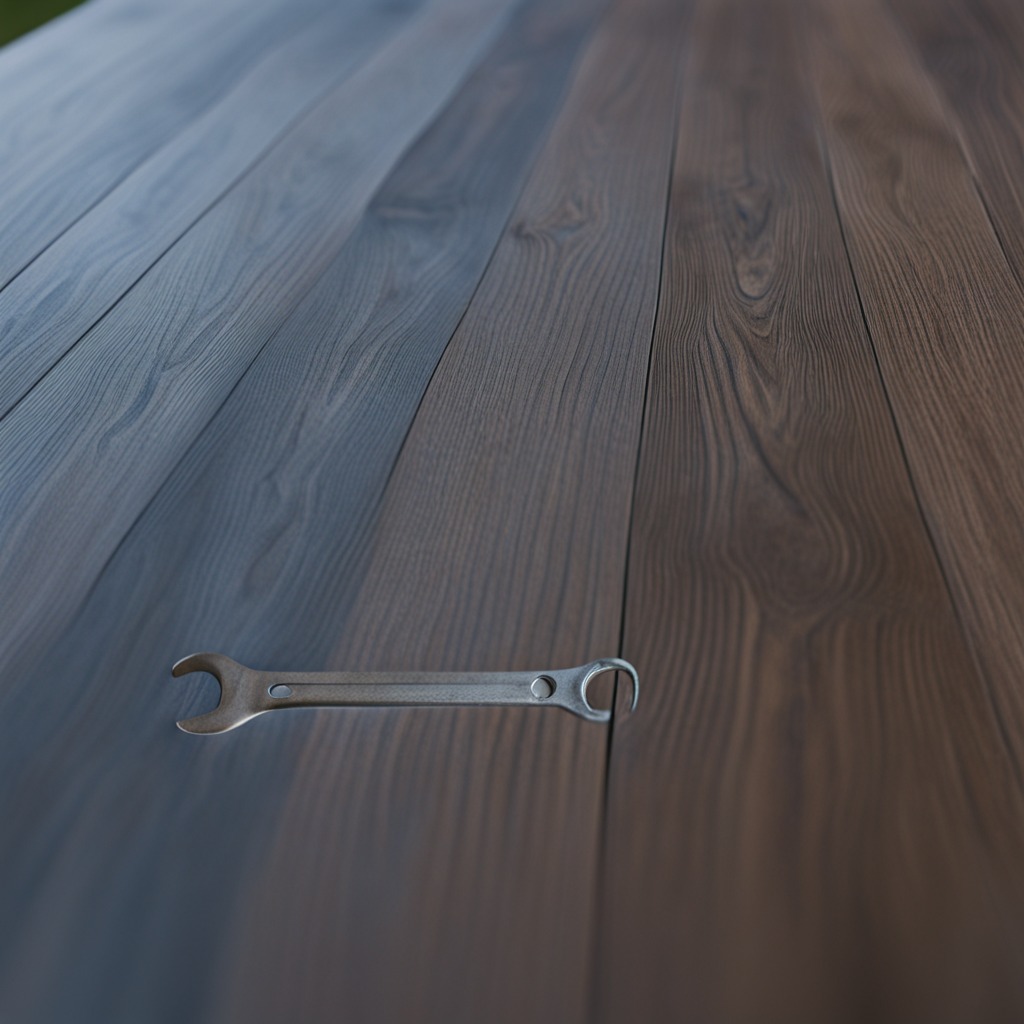
An wrench is lying on the old table with faint burn marks in a small garage at twilight.